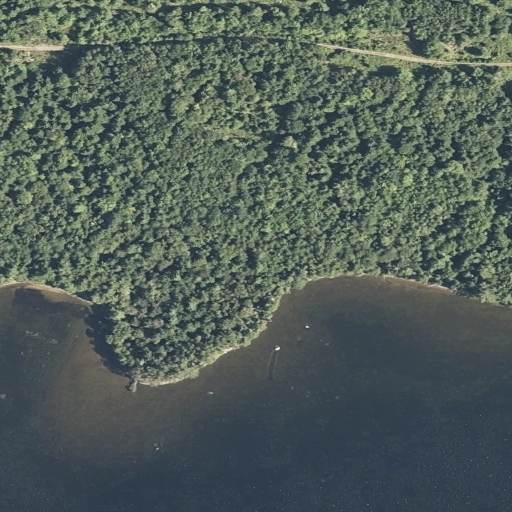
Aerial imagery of beach in Maine named Dawn Marie Beach containing mixed forest, open water, open development, woody wetlands, herbaceous wetlands, evergreen forest, and low intensity development